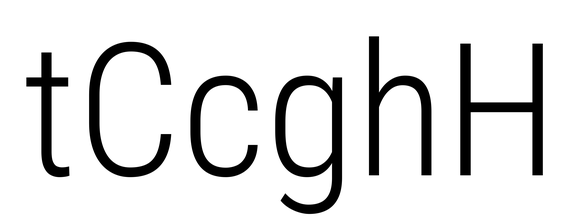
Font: Roboto_Condensed_Light